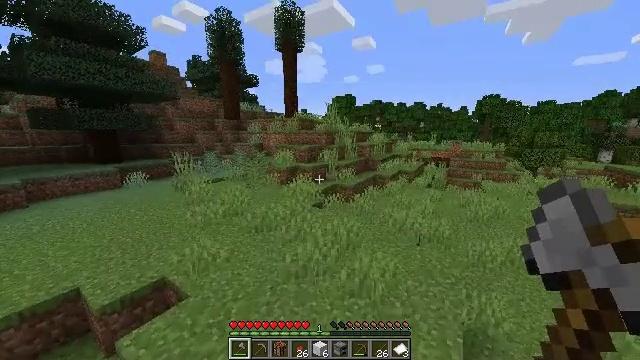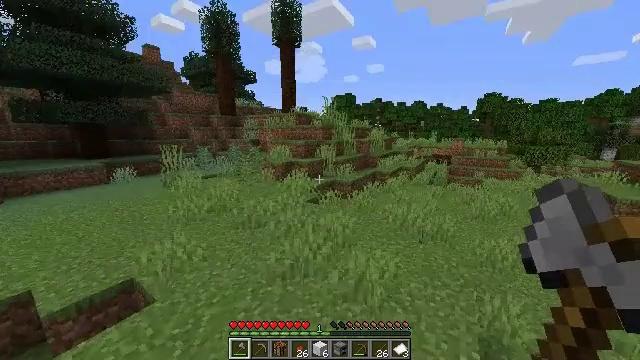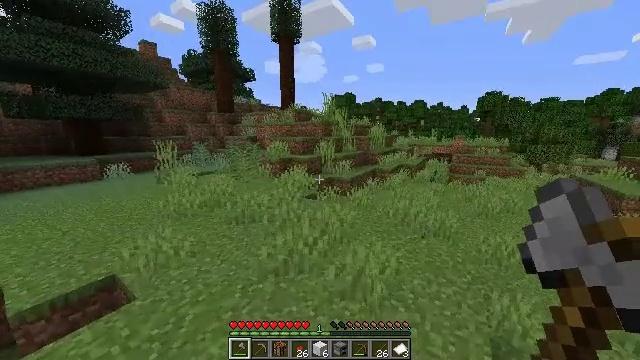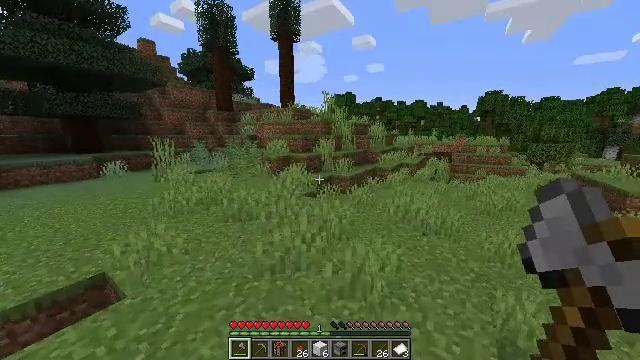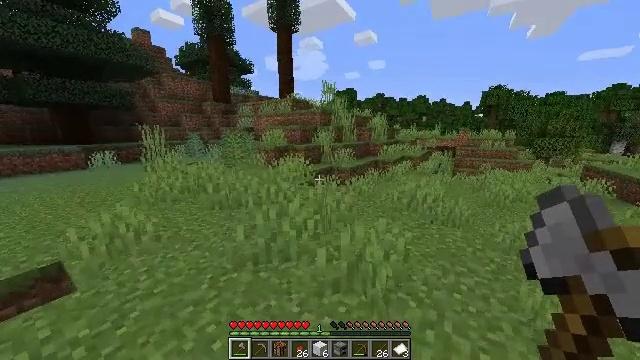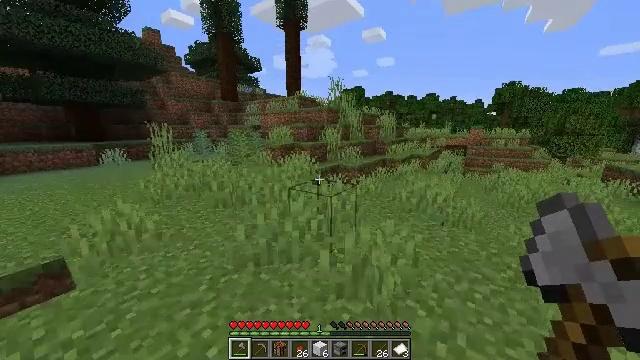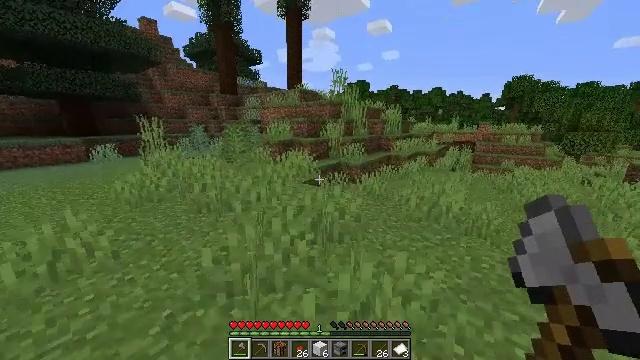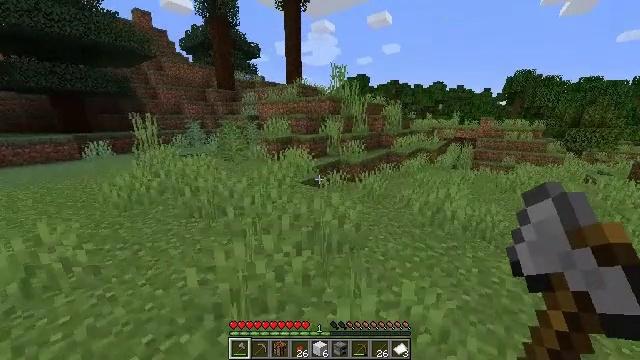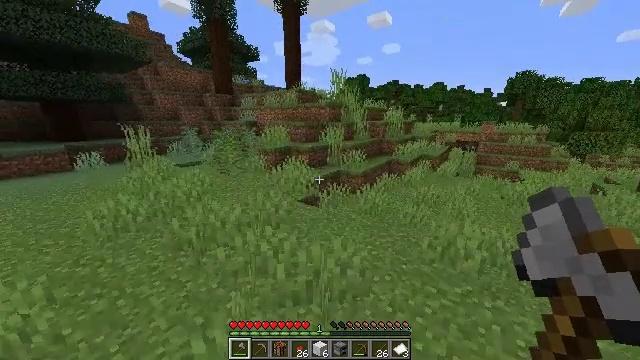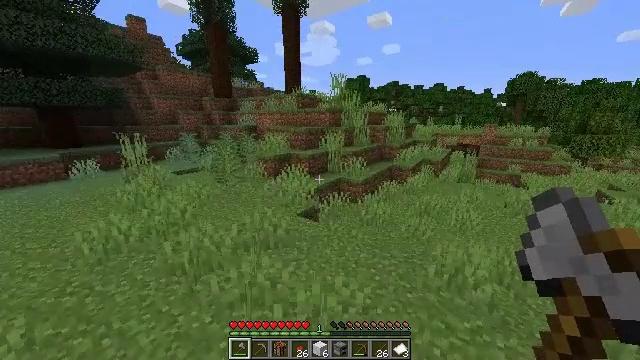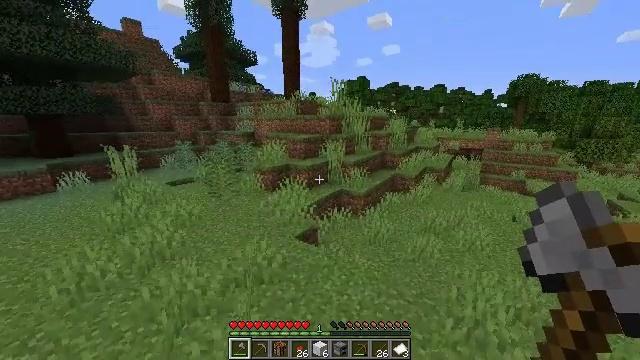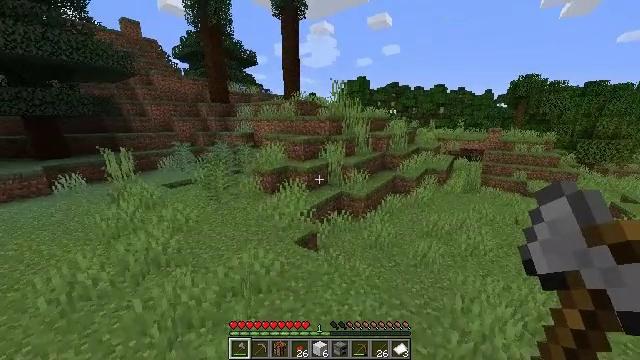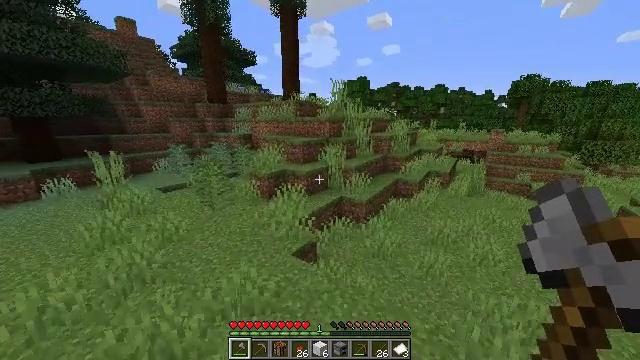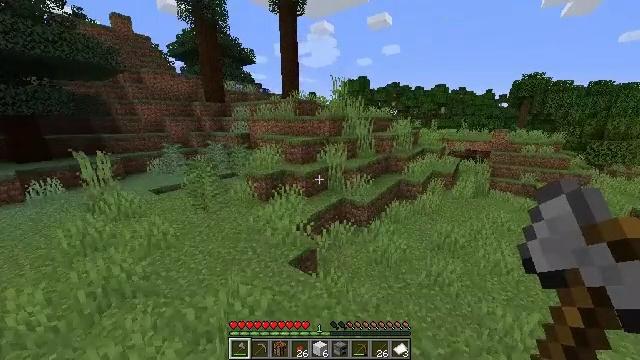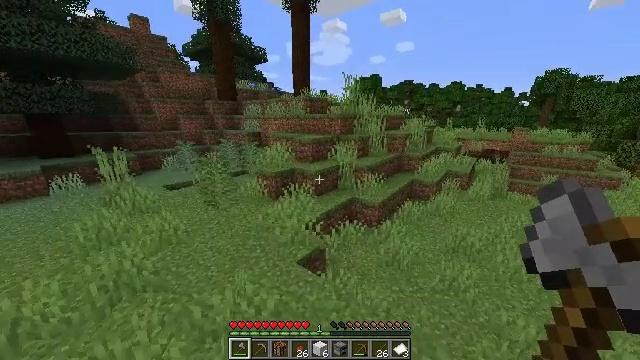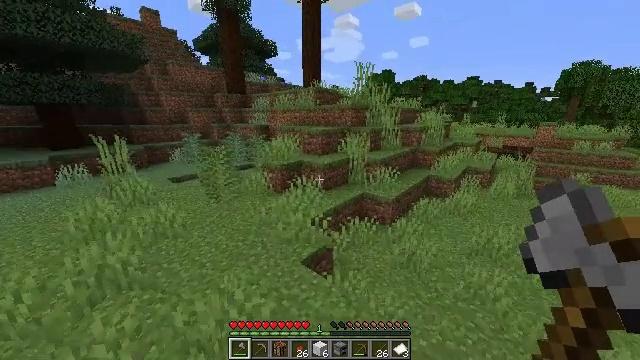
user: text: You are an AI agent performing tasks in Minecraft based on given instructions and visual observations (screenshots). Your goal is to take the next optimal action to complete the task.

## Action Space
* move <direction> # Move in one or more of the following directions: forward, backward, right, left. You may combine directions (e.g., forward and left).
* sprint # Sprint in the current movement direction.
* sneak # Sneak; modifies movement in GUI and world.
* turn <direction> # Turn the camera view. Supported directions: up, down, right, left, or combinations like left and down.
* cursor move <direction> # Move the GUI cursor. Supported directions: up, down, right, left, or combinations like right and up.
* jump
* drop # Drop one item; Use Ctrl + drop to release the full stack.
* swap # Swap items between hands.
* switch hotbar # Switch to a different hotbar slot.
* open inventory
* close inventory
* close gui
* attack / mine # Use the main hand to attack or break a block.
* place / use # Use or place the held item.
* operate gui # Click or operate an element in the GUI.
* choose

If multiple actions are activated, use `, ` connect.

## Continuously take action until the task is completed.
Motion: motion action
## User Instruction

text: Craft red dye.
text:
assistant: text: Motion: move forward
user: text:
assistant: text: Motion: move forward
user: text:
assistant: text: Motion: move forward
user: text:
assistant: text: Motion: move forward
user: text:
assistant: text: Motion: move forward, turn left
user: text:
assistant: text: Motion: move forward, turn down
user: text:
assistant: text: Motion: move forward, turn down, jump
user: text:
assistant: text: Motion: move forward, jump
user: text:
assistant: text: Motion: move forward, jump
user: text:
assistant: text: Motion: move forward, jump
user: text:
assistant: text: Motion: move forward
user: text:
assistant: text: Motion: move forward
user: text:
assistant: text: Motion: move forward
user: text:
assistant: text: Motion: move forward, turn left
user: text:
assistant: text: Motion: move forward, turn left
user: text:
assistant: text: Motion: move forward, turn left and down
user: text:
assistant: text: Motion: move forward, turn left
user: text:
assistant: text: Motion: move forward
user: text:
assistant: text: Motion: move forward, jump
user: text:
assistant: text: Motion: move forward, jump
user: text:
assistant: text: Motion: move forward, jump
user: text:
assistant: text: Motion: move forward, jump
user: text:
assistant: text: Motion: move forward
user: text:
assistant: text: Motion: move forward
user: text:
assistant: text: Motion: move forward
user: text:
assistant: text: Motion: move forward
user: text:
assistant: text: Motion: move forward
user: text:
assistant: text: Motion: move forward
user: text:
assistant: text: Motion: move forward, jump
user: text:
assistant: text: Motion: move forward, jump